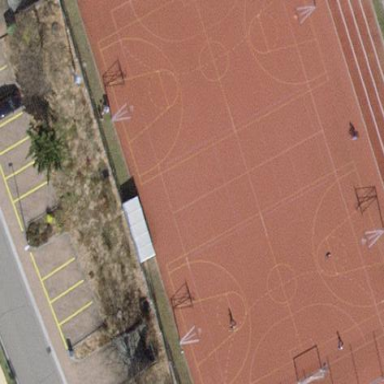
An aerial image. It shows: Multi-sport pitch with tartan surface.